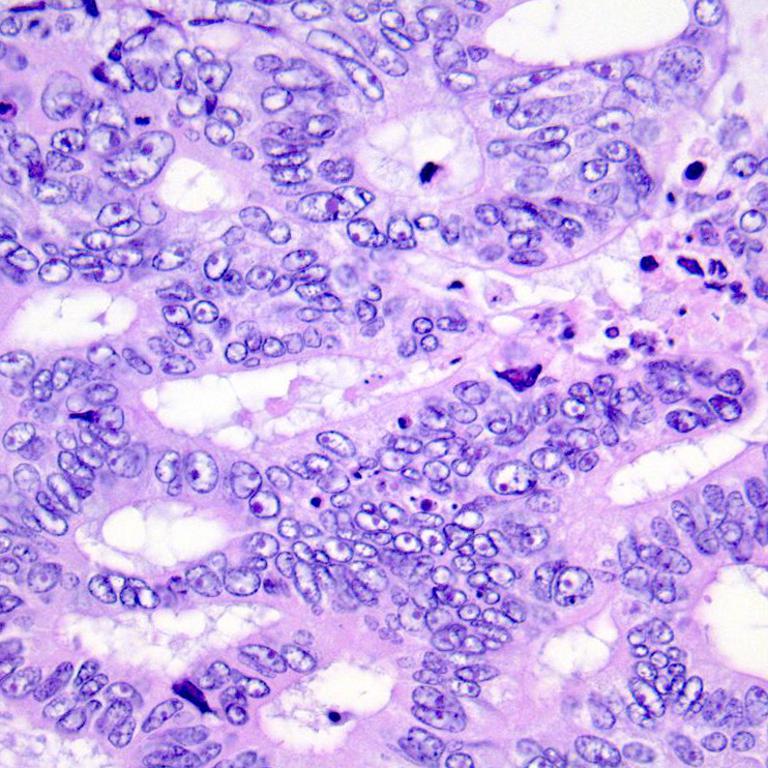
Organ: colon
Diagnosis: adenocarcinomas